Question: I have two binary files with the same dimensions: the first represents correlation between xm and df and the second represents also correlation between xm and gh data.I want to create one map out of these two representing the best correlations.for instance:
1- read the first pixel in the correlation map between xm and df and the corresponding pixel in the correlation map between xm and gh.
2- take the best correlation value and make it blue color if it comes from xm and df,otherwise make it green if it comes from xm and gh
3- do the same for all pixels
4- get something like the map associated
Here are the two files:
'''
1- to read the first file correlation map:![enter image description here][1]
conn <- file("C:\corr.bin","rb")![enter image description here][2]
corr<- readBin(conn, numeric(), size=4, n=1440*720, signed=TRUE)
y<-t(matrix((data=corr), ncol=720, nrow=1440))
image(y)
'''
2- to read the second file land cover map:
'''
conne <- file("C:\cor06.bin","rb")
over<-readBin(conne, numeric(), size=4, n=1440*720, signed=TRUE)
y1<-t(matrix((data=over), ncol=720, nrow=1440))
image(y1)
'''
3-to write the results:
'''
to.write = file(paste("/orcomplete.bin",sep=""),"wb")
writeBin(as.double(results), to.write, size = 4)
'''

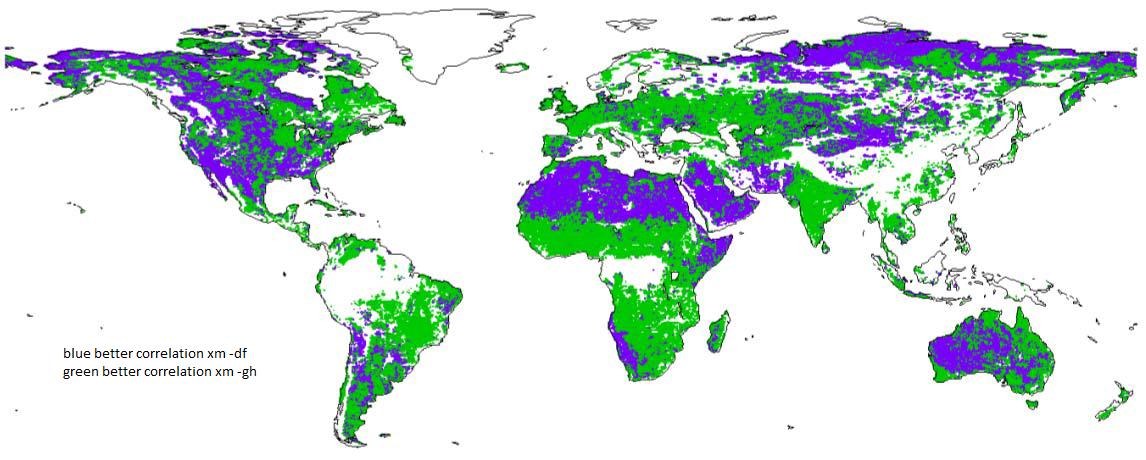
Answer: If the dimensions of your data are the same (which in your case this is true) then you can use the 'raster' package like so:
'''
r <-raster(t(matrix((data=corr), ncol=720, nrow=1440)))
r1 <- raster(t(matrix((data=over), ncol=720, nrow=1440)))
m <- r > r1 #Compare the two rasters
image( m , col = c("#EF8A62" , "#67A9CF" ) ) #Hexadecimal colour specification
legend( "bottomleft" , legend = c( "Y" , "Y1") , fill = c("#EF8A62" , "#67A9CF" ) , border = "#D9D9D9" , bty = "n")
'''